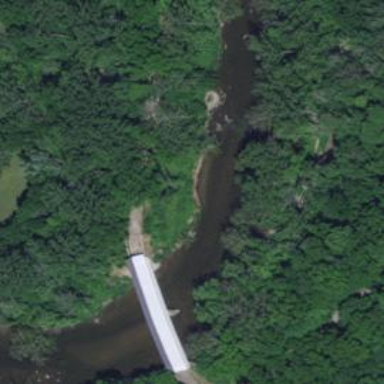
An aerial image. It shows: Covered bridge on residential road.